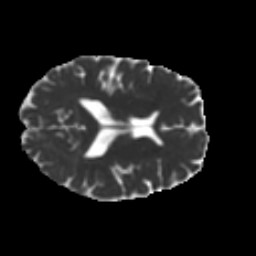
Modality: MD
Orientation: axial
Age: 56
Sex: female
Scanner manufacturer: ge
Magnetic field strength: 3 T
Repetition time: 7.8 s
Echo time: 0.0606 s